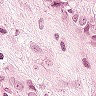
Metastatic tissue present: yes